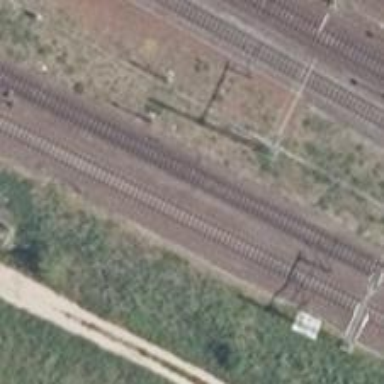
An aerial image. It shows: Railway signal.